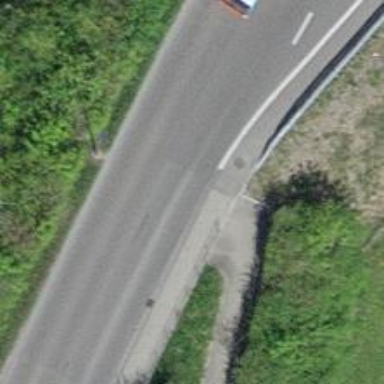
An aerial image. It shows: Secondary road with asphalt surface and designated cycle lane.